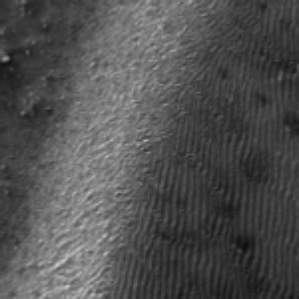
Label: frost